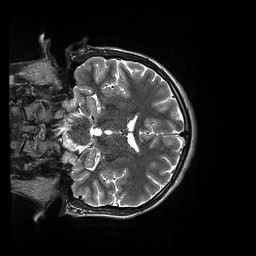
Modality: T2w
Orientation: coronal
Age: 19
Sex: male
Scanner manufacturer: siemens
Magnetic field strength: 3 T
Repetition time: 13.52 s
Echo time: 0.088 s